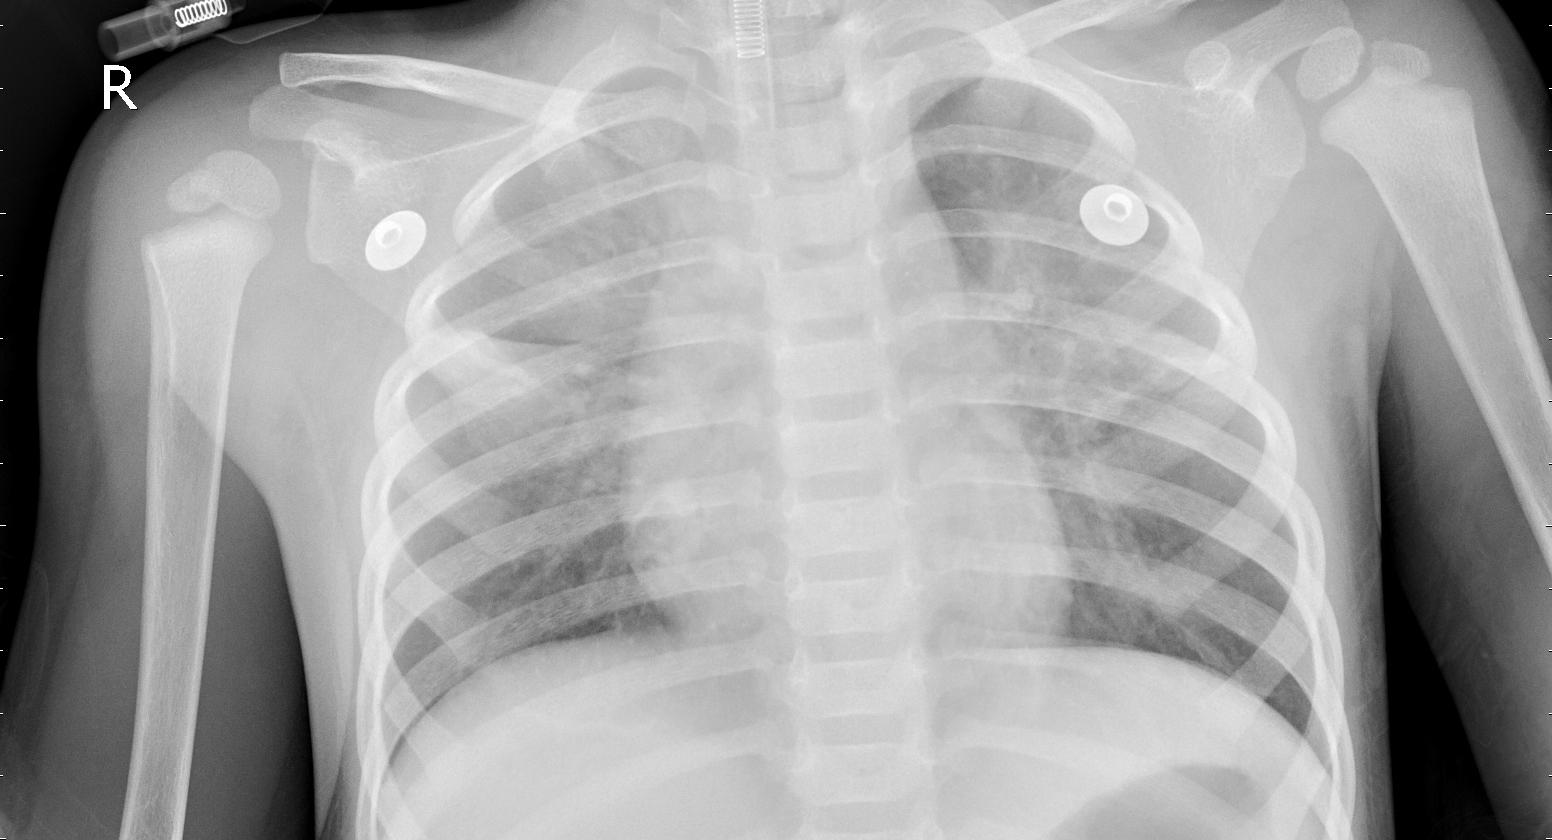
Diagnosis: PNEUMONIA